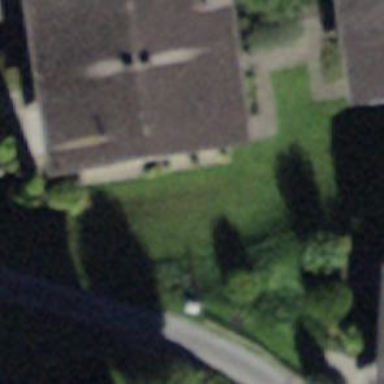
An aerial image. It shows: Residential building.